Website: walmart
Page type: billing-address
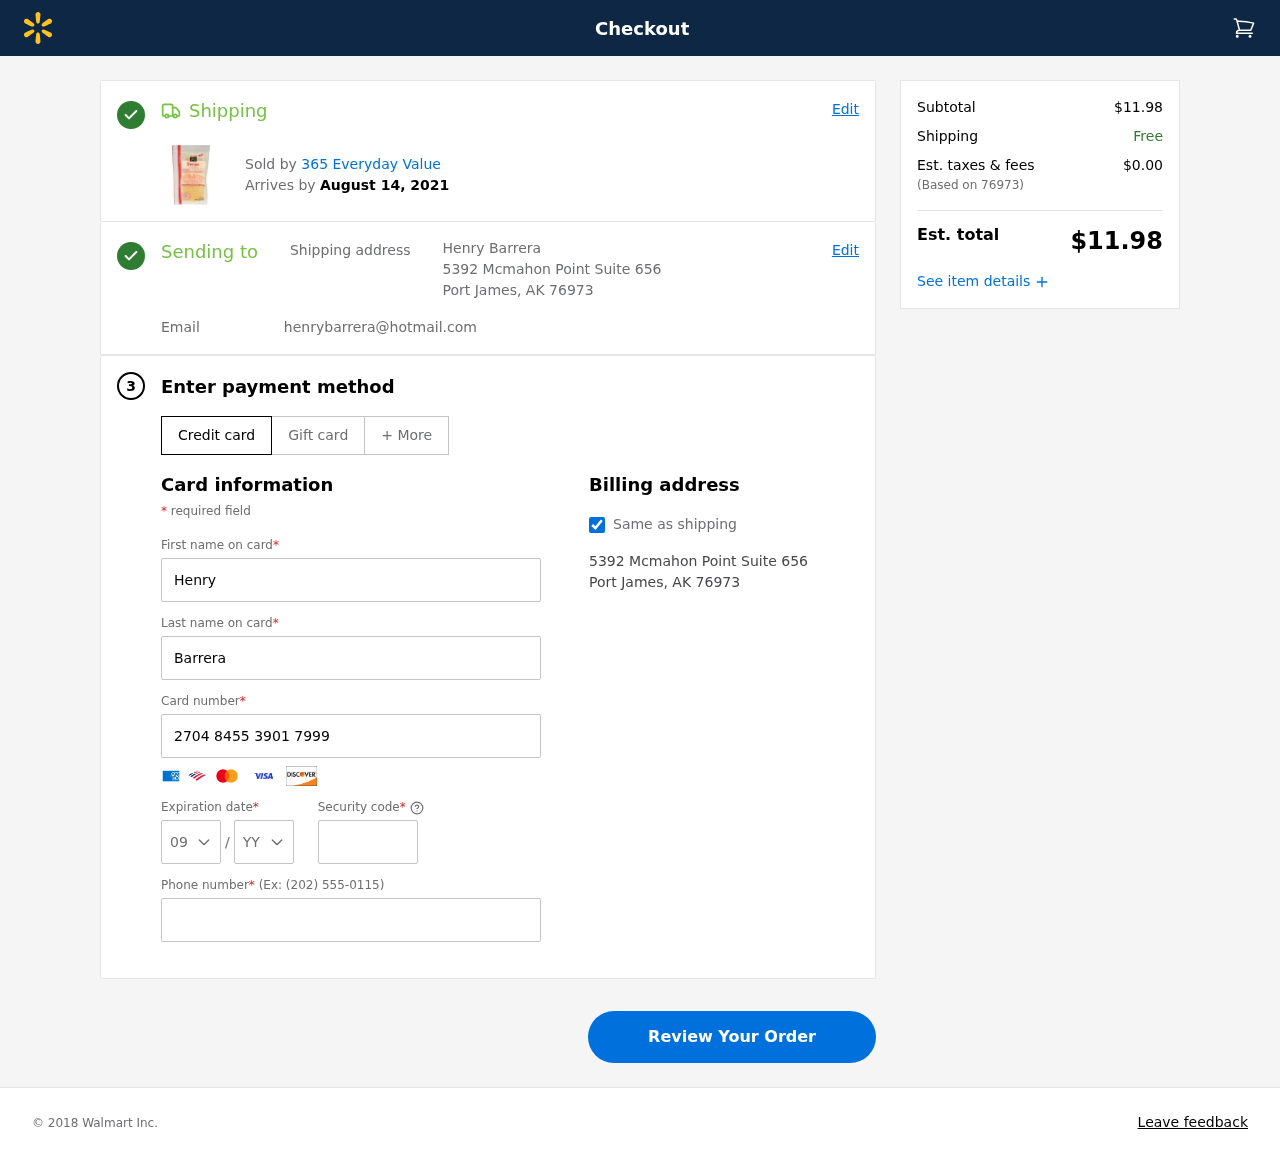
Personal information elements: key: PII_CARD_CVV
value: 134
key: PII_CARD_EXPIRY_MONTH
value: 09
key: PII_CARD_EXPIRY_YEAR
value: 26
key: PII_CARD_NUMBER
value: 2704 8455 3901 7999
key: PII_CITY_STATE_ZIP
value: Port James, AK 76973
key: PII_EMAIL
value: henrybarrera@hotmail.com
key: PII_FIRSTNAME
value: Henry
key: PII_FULLNAME
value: Henry Barrera
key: PII_LASTNAME
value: Barrera
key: PII_PHONE
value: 7518889809
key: PII_POSTCODE
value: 76973
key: PII_STREET
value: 5392 Mcmahon Point Suite 656
Product elements: key: PRODUCT1_BRAND
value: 365 Everyday Value
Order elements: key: ORDER_DELIVERY_DATE
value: August 14, 2021
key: ORDER_SUBTOTAL
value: $11.98
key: ORDER_TAX
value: $0.00
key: ORDER_TOTAL
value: $11.98